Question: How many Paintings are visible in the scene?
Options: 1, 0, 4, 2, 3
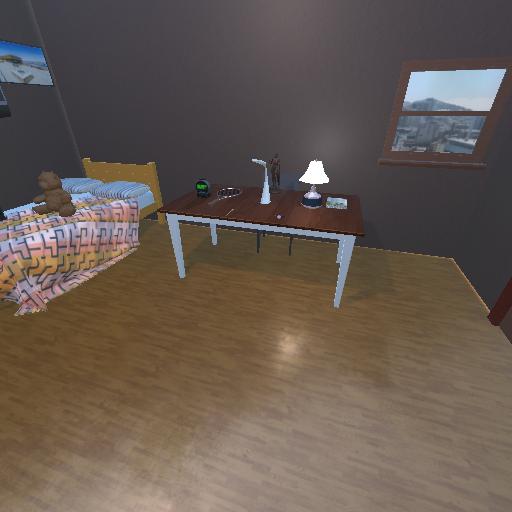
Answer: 1